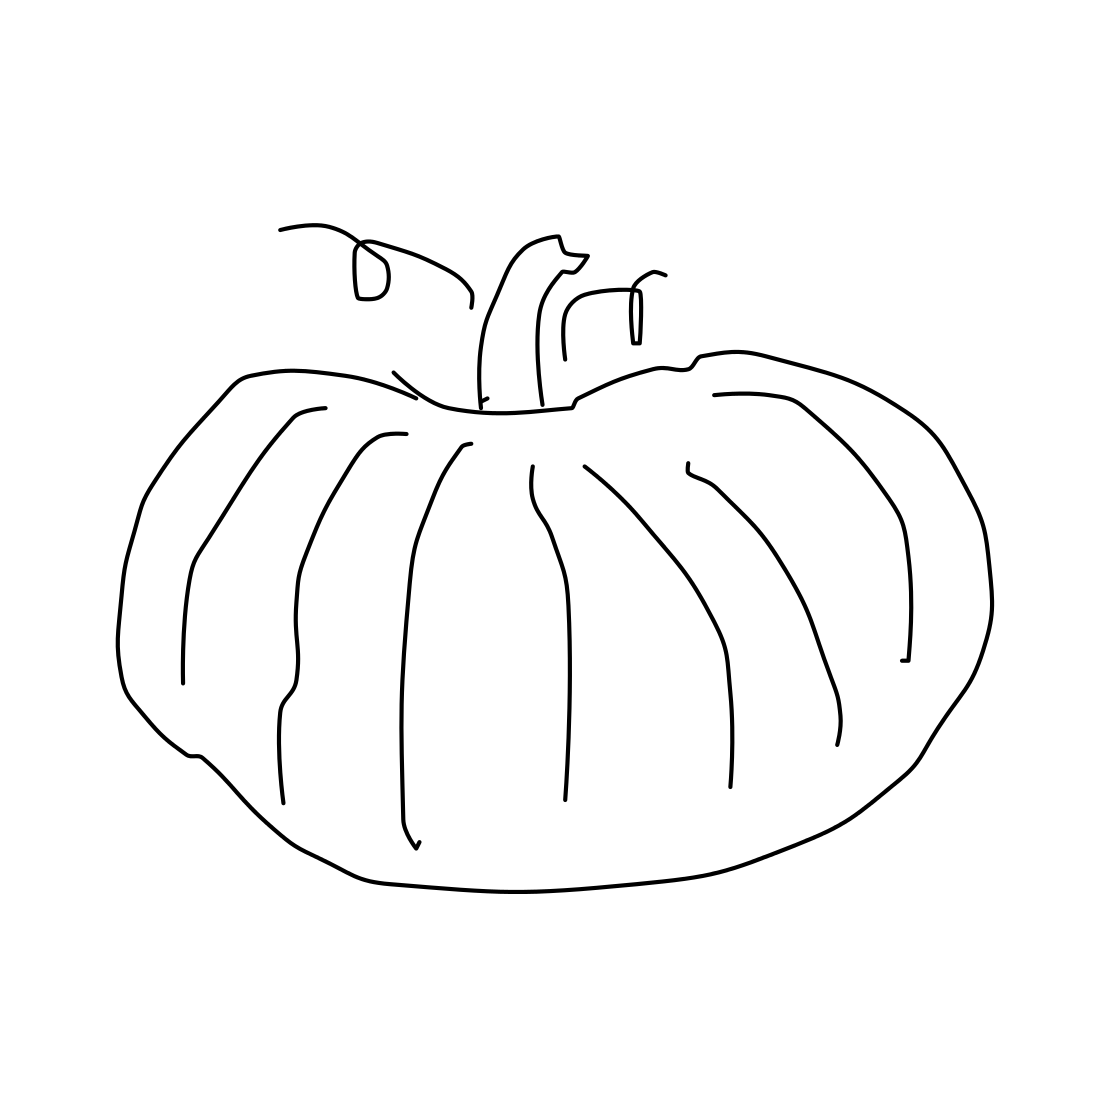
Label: pumpkin